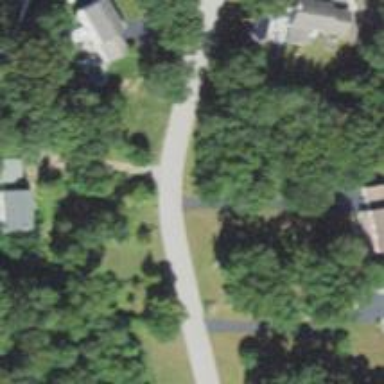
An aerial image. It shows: Residential driveway used as service road.